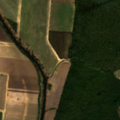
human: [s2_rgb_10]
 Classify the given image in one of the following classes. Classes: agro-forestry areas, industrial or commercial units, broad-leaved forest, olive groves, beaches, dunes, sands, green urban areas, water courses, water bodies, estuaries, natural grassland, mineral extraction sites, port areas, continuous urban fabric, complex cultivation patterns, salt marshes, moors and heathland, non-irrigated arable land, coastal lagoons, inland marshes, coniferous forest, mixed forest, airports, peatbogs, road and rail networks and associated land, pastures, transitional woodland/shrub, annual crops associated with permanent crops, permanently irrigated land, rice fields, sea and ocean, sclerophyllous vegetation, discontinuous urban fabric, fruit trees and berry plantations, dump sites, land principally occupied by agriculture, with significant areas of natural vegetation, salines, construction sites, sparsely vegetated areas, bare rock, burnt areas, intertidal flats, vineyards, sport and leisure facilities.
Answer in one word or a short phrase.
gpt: non-irrigated arable land, transitional woodland/shrub